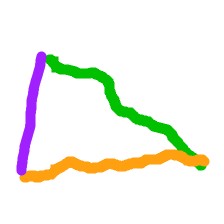
Shape: triangle